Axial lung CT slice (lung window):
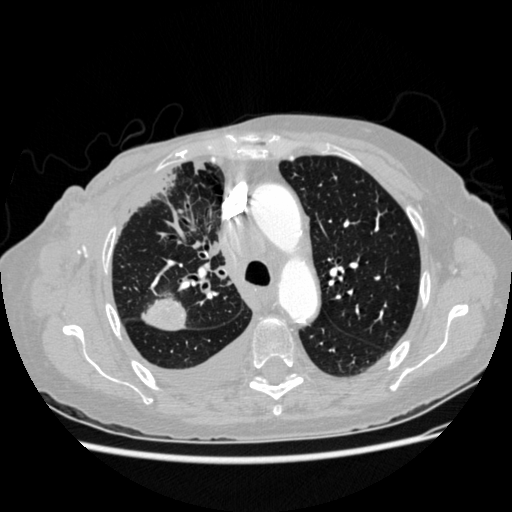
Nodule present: yes
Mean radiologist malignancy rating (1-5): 4